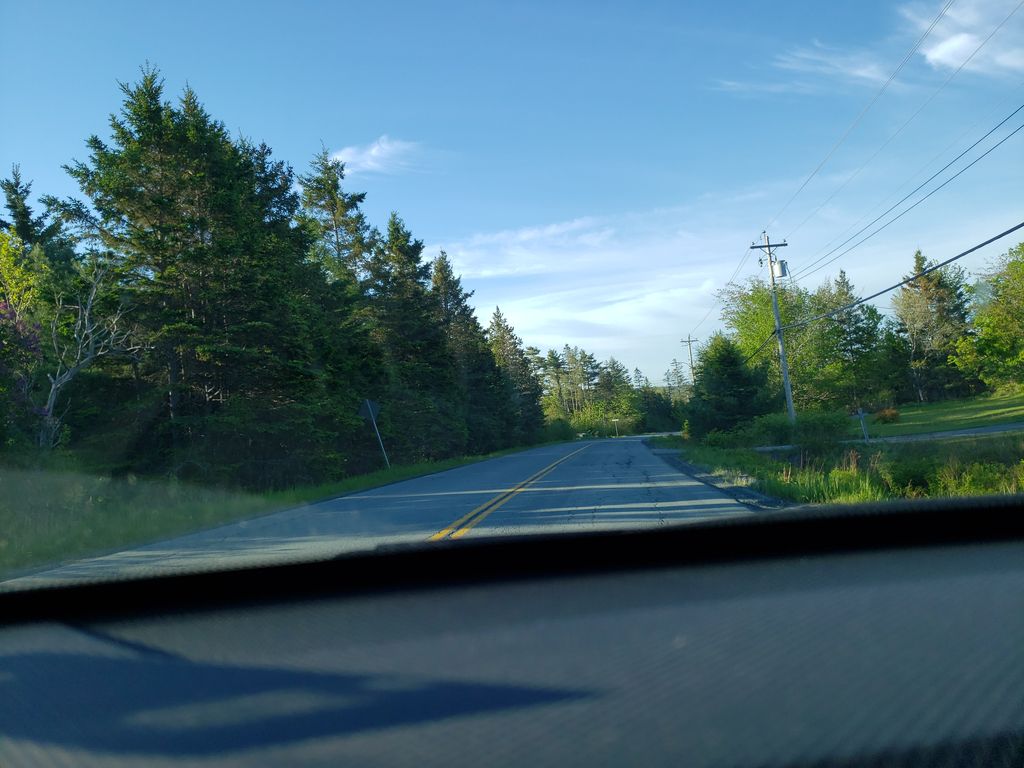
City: halifax